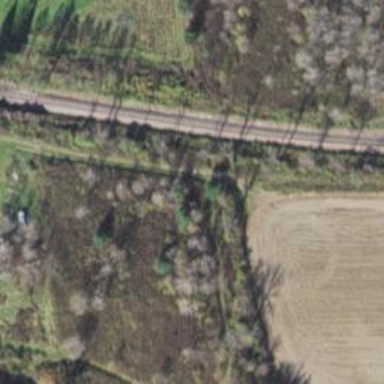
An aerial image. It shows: Railway track.